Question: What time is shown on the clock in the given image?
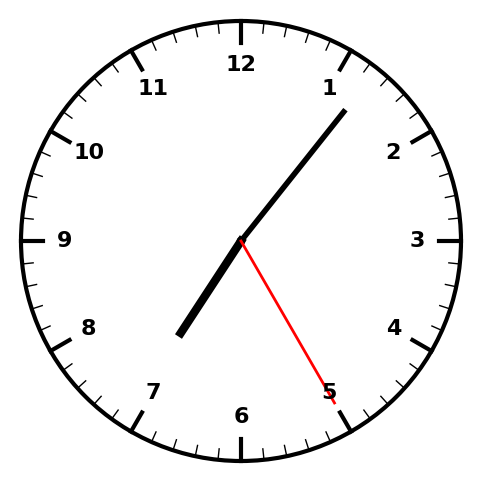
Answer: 07:06:25